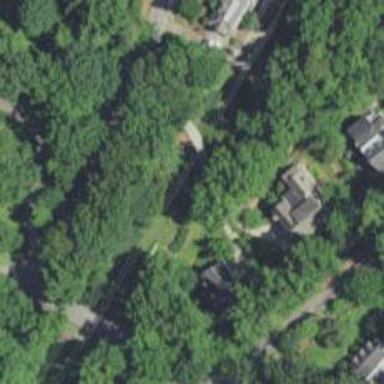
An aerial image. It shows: Driveway.